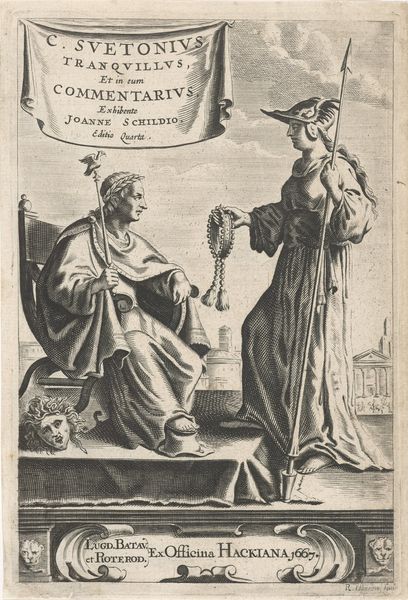
Titel: Piëdestal met een keizer op zijn zetel
Künstler: Reinier van Persijn
Standort: Amsterdam
Institution: Rijksmuseum
Schlagwörter: suetonius